【题型】解答题　【知识点】解析几何　【难度】medium
已知双曲线 \( E: \frac{x^2}{a^2} - \frac{y^2}{b^2} = 1 \ (a>0,b>0) \) 的离心率为 \( e \).

(1) 若 \( e = \sqrt{2} \)，且双曲线 \( E \) 经过点 \( (\sqrt{2},1) \)，求双曲线 \( E \) 的方程;

(2) 若 \( a=2 \)，双曲线 \( E \) 的左、右焦点分别为 \( F_1, F_2 \)，焦点到双曲线 \( E \) 的渐近线的距离为 \( \sqrt{3} \)，点 \( M \) 在第一象限且在双曲线 \( E \) 上，若 \( |MF_1|=8 \)，求 \( \cos \angle F_1MF_2 \) 的值;

(3) 设圆 \( O: x^2 + y^2 = 4 \)，\( k,m \in \mathbb{R} \). 若动直线 \( l: y = kx + m \) 与圆 \( O \) 相切，且 \( l \) 与双曲线 \( E \) 交于 \( A,B \) 时，总有 \( \angle AOB = \frac{\pi}{2} \)，求双曲线 \( E \) 离心率 \( e \) 的取值范围.
【解答】
\textbf{【答案】} (1) \( x^2 - y^2 = 1 \);

(2) \( \frac{13}{16} \);

(3) \( (\sqrt{2},+\infty) \).

\vspace{1em}

\textbf{【知识点】} 利用定义解决双曲线中焦点三角形问题、根据双曲线过的点求标准方程、求双曲线的离心率或离心率的取值范围

\vspace{1em}

\textbf{【分析】} (1) 根据离心率和双曲线过点 \( (\sqrt{2},1) \) 列方程组求解可得;

(2) 利用点到直线的距离公式求出 \( b \)，然后由双曲线定义和余弦定理可得;

(3) 根据直线与圆相切可得 \( m, k \) 的关系，联立直线和双曲线方程消元，利用韦达定理代入 \( \overrightarrow{OA} \cdot \overrightarrow{OB} = 0 \) 整理即可得关于 \( a, b, c \) 的齐次式，然后可得离心率范围.

\vspace{1em}

\textbf{【详解】} (1) 由 \( e = \sqrt{2} \)，得 \( c = \sqrt{2}a \)，

又 \( c^2 = a^2 + b^2 \) 得 \( a^2 = b^2 \)，

因为双曲线 \( E \) 经过点 \( (\sqrt{2},1) \)，有 \( \frac{2}{a^2} - \frac{1}{b^2} = 1 \)，所以 \( a^2 = 1 \)，

所以，双曲线方程为 \( x^2 - y^2 = 1 \).

\vspace{1em}

(2) 由已知得 \( \frac{x^2}{4} - \frac{y^2}{b^2} = 1 \)，渐近线方程为 \( bx \pm 2y = 0 \)，焦点坐标为 \( (\pm \sqrt{4 + b^2},0) \)

因为焦点到双曲线 \( E \) 的渐近线的距离为 \( \sqrt{3} \)，

所以 \( \sqrt{3} = \frac{b\sqrt{4 + b^2}}{\sqrt{4 + b^2}} \)，所以 \( b = \sqrt{3} \)，\( c = \sqrt{a^2 + b^2} = \sqrt{7} \)，

由双曲线定义知，\( |MF_2| = |MF_1| - 2a = 8 - 4 = 4 \)，

所以，
\[
\cos \angle F_1MF_2 = \frac{|MF_1|^2 + |MF_2|^2 - |F_1F_2|^2}{2|MF_1| \cdot |MF_2|} = \frac{8^2 + 4^2 - (2\sqrt{7})^2}{2 \times 8 \times 4} = \frac{13}{16}.
\]

\vspace{1em}

(3) 因为直线 \( l: y = kx + m \) 与圆 \( O \) 相切，圆心为 \( (0,0) \)，半径为 2，

则圆心到直线的距离为 \( \frac{|m|}{\sqrt{k^2 + 1}} = 2 \)，化简得 \( m^2 = 4k^2 + 4 \)，

又 \( \angle AOB = \frac{\pi}{2} \)，设 \( A(x_1,y_1), B(x_2,y_2) \)，则 \( \overrightarrow{OA} \cdot \overrightarrow{OB} = 0 \)，即 \( x_1x_2 + y_1y_2 = 0 \)，

则 \( x_1x_2 + (kx_1 + m)(kx_2 + m) = (k^2 + 1)x_1x_2 + km(x_1 + x_2) + m^2 = 0 \), \ (*)

联立
\[
\begin{cases}
y = kx + m \\
\frac{x^2}{a^2} - \frac{y^2}{b^2} = 1
\end{cases}
\]
得 \( (b^2 - a^2k^2)x^2 - 2a^2kmx - a^2m^2 - a^2b^2 = 0 \)，

则
\[
\begin{cases}
\Delta = (-2a^2km)^2 + 4(b^2 - a^2k^2)(a^2m^2 + a^2b^2) = 4a^2b^2(m^2 + b^2 - a^2k^2) > 0, \\
b^2 - a^2k^2 \neq 0
\end{cases}
\]

\( x_1 + x_2 = \frac{2a^2mk}{b^2 - a^2k^2}, x_1x_2 = \frac{-a^2(m^2 + b^2)}{b^2 - a^2k^2} \) 代入 \ (*)，

得
\[
(k^2 + 1) \times \frac{-a^2(m^2 + b^2)}{b^2 - a^2k^2} + km \times \frac{2a^2mk}{b^2 - a^2k^2} + m^2 = 0
\]

整理得 \( (k^2 + 1)a^2b^2 - m^2(b^2 - a^2) = 0 \)，

将 \( m^2 = 4k^2 + 4 \) 代入，

化简得 \( (k^2 + 1)(4a^2 + a^2b^2 - 4b^2) = 0 \)，则 \( 4a^2 + a^2b^2 - 4b^2 = 0 \)，

又 \( c^2 = a^2 + b^2 \)，由 \( \frac{4a^2 + a^2(c^2 - a^2) - 4(c^2 - a^2)}{a^2} = 0 \)，得 \( \frac{c^2}{a^2} = \frac{8 + b^2}{4} > 2 \)，

则 \( e = \frac{c}{a} > \sqrt{2} \)，所以，离心率 \( e \) 的取值范围 \( (\sqrt{2},+\infty) \).

\vspace{1em}

\textbf{【点睛】} 直线与圆锥曲线综合问题，主要采取设而不求的方法，联立直线和曲线方程消元，利用韦达定理将条件或所求化简整理即可求解.
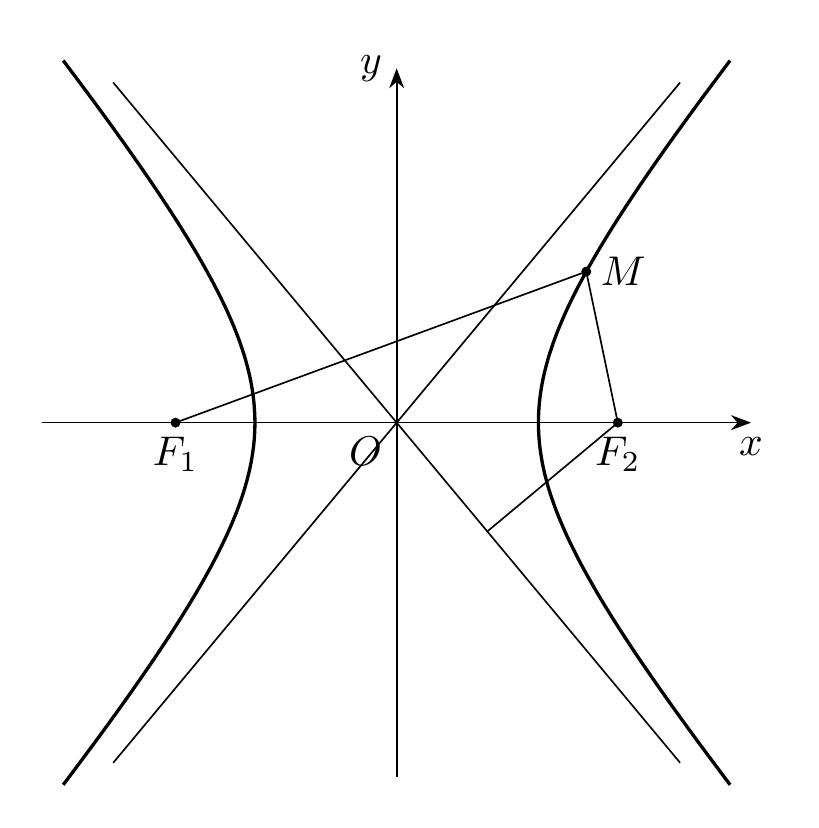
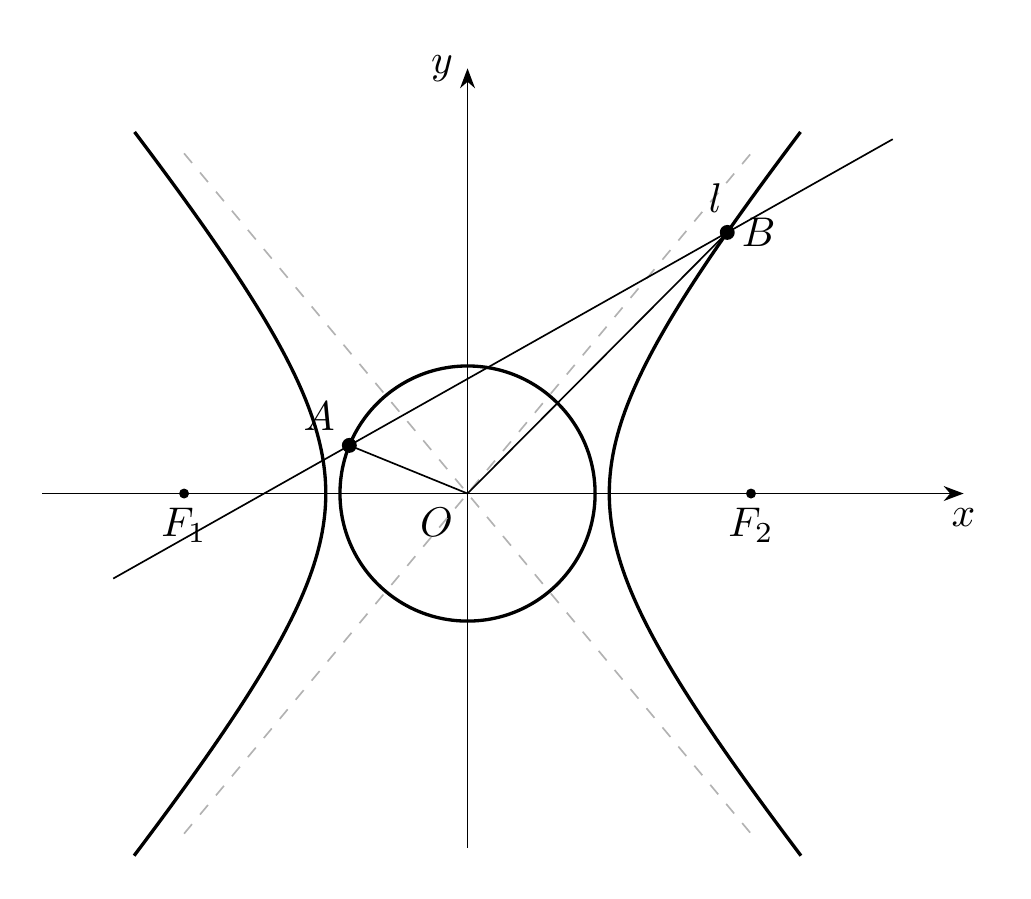